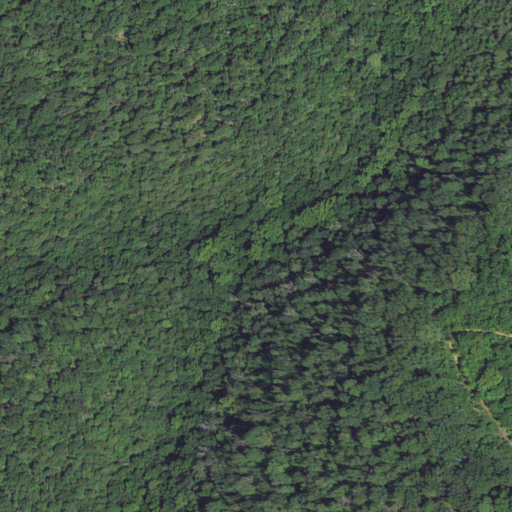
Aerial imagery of valley in Missouri named Henderson Hollow containing deciduous forest, mixed forest, and evergreen forest